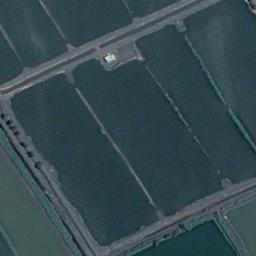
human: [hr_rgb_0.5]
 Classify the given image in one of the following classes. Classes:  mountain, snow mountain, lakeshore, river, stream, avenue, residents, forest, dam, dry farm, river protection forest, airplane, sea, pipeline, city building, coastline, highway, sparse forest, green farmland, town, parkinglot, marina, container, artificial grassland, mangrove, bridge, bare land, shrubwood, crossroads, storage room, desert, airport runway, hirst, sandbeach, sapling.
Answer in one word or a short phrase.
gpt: green farmland